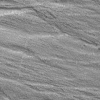
Atmospheric dust classification: not_dusty